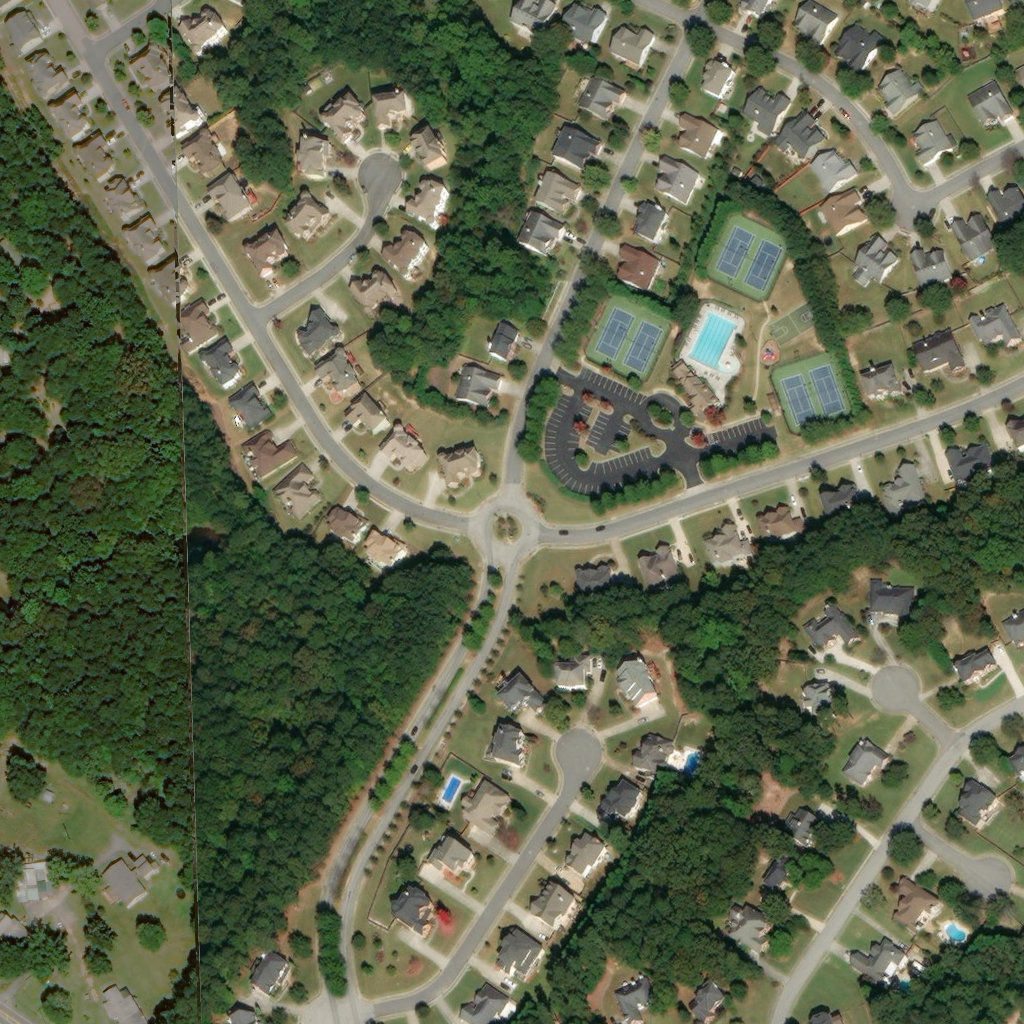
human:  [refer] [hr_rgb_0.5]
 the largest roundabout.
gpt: <box>[[46, 49, 52, 54, 0]]</box>

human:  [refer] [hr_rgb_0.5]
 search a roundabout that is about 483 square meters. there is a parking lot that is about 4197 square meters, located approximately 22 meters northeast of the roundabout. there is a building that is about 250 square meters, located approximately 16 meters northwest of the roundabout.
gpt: <box>[[46, 49, 52, 54, 0]]</box>